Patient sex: M
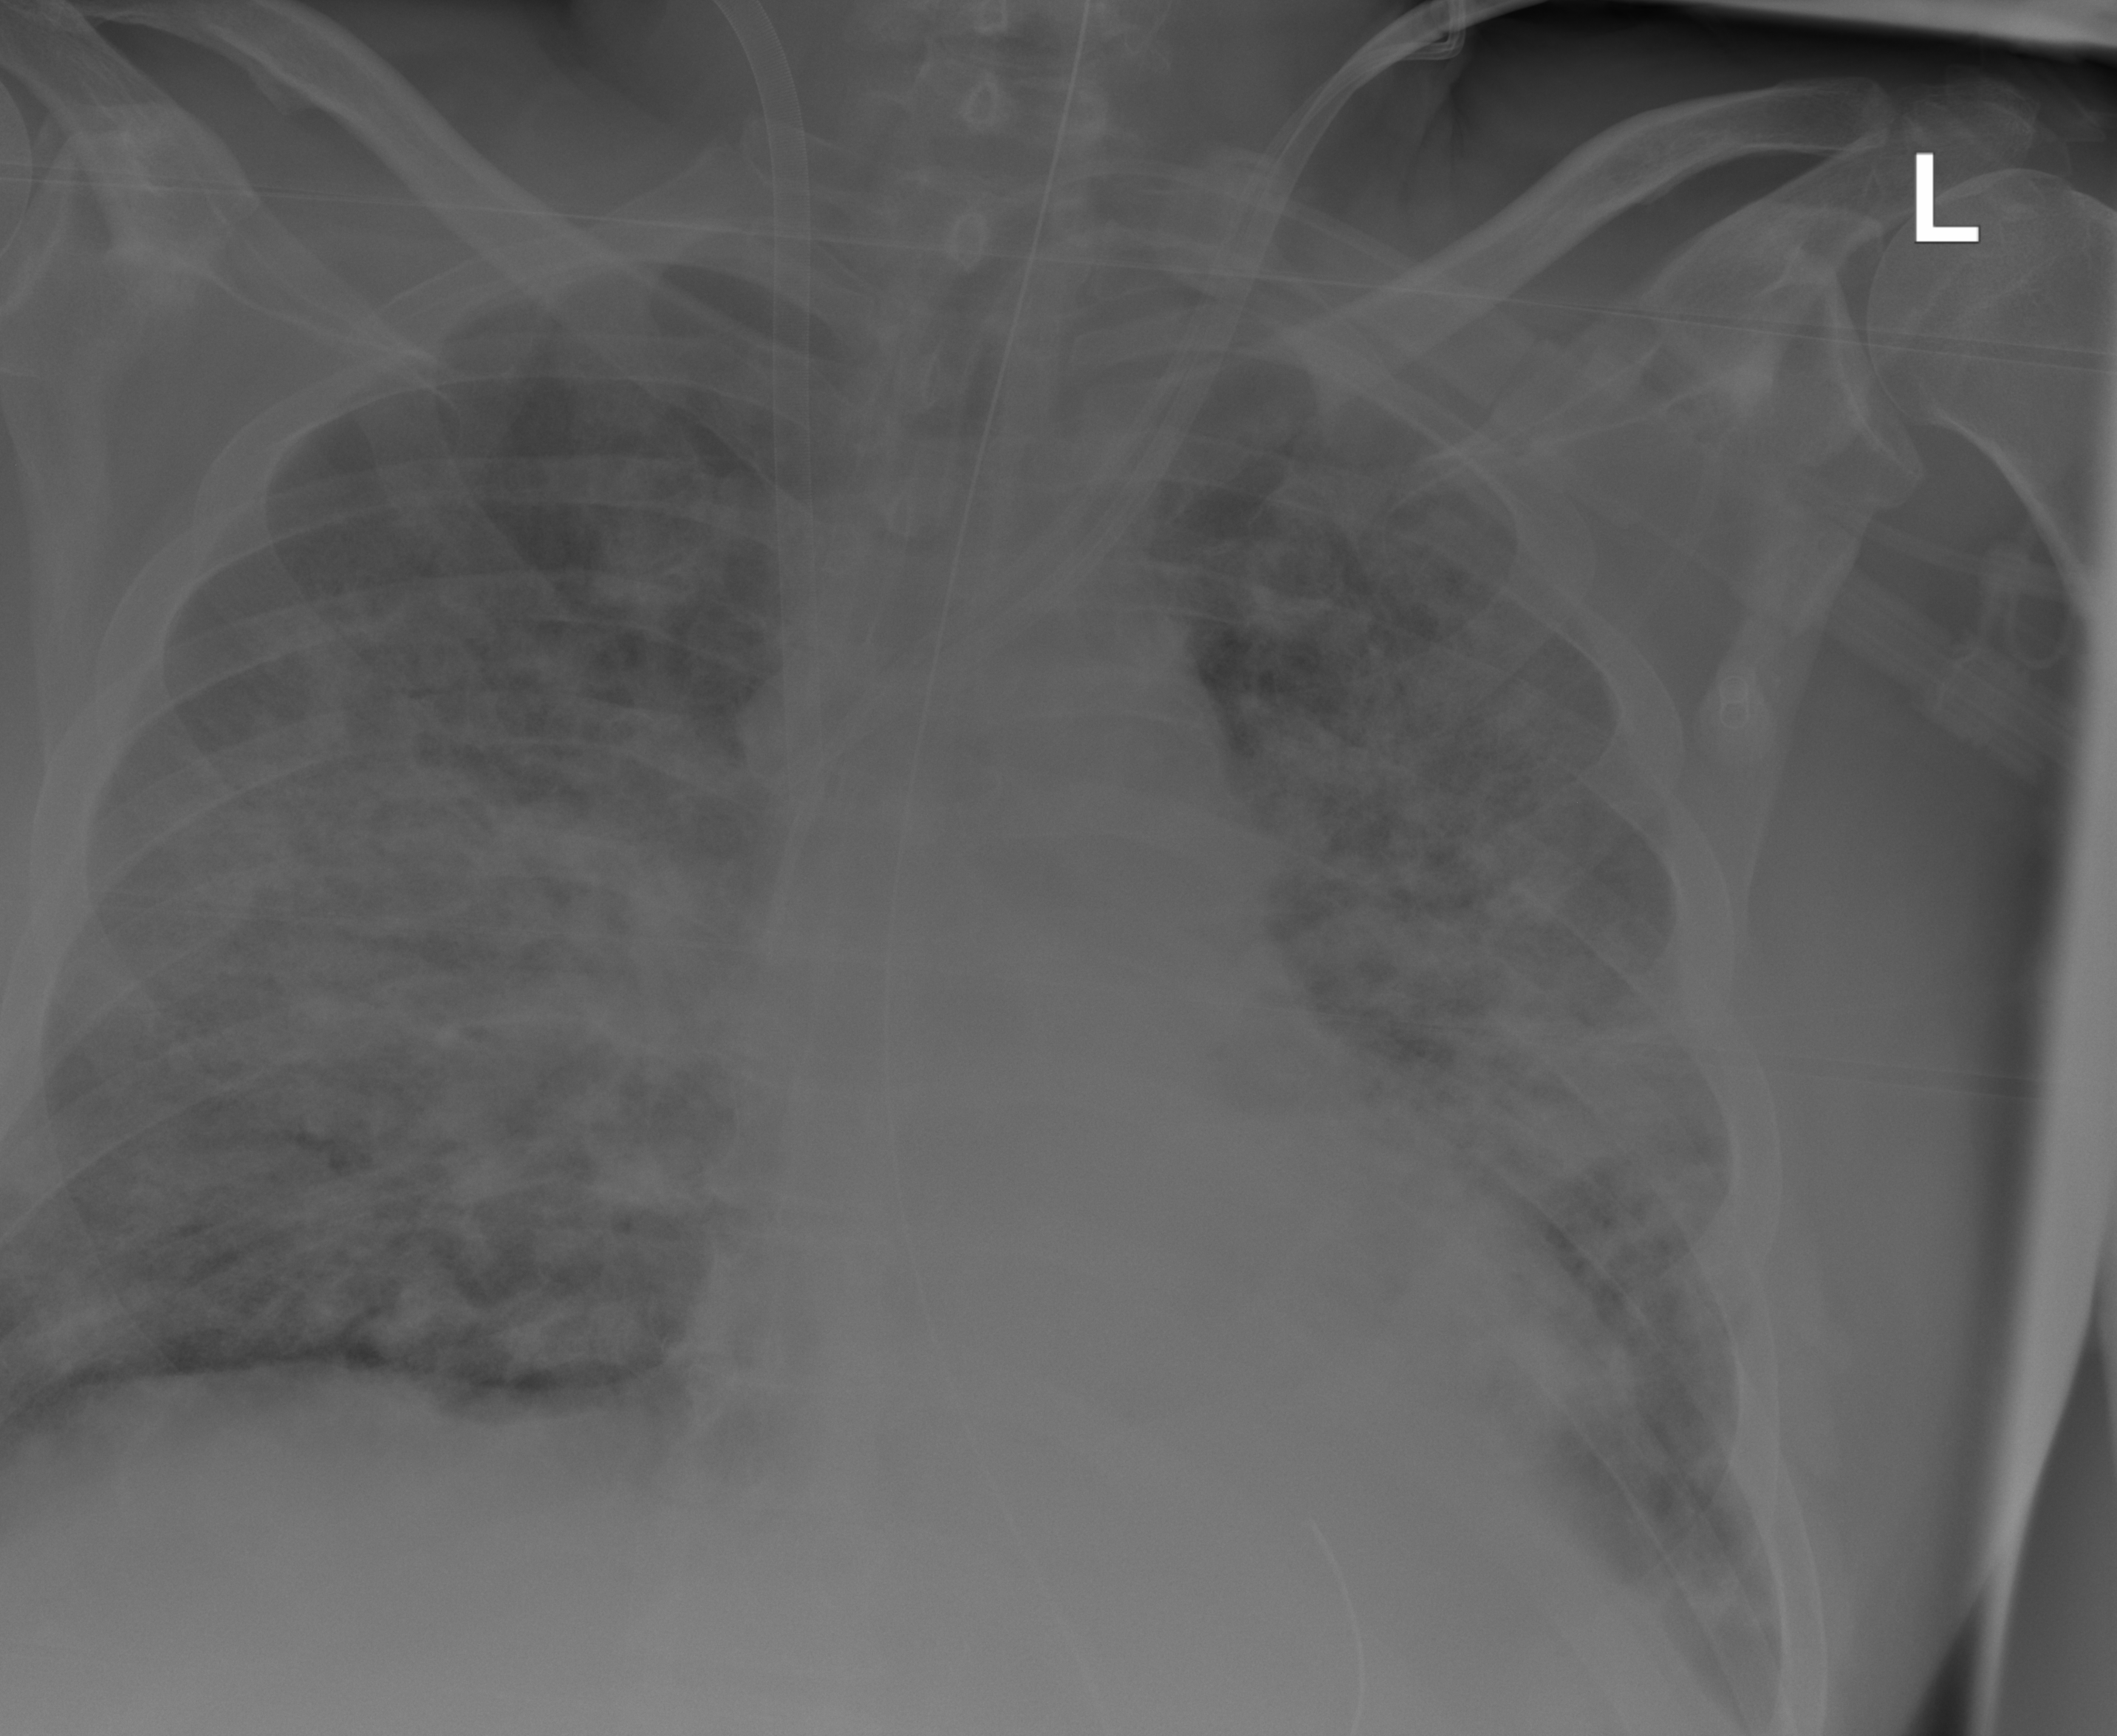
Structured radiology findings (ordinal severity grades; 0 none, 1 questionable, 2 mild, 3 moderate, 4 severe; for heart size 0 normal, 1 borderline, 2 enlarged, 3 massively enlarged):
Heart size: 1
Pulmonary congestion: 2
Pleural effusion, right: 0
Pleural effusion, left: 0
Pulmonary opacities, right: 4
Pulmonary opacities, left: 4
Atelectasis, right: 4
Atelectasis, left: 4